Question: I'm trying to create the following layout:

But I am struggling to force the height of the 3 images on the right to not expand past the height of the left image. This is what I have currently;
'''
<div class="container-fluid">
<div class="row">
<div class="col-md-6">
<div class="card">
<img class="card-img img-fluid" src="https://images.unsplash.com/photo-1528463104570-9b313927fbca?ixlib=rb-0.3.5&q=85&fm=jpg&crop=entropy&cs=srgb&ixid=eyJhcHBfaWQiOjE0NTg5fQ&s=b2815b93860831943ffdb596ed4b8668"/>
</div>
</div>
<div class="col-md-6">
<div class="row">
<div class="col">
<div class="card">
<img class="card-img img-fluid" src="https://images.unsplash.com/photo-1468898203265-d5b5601865c7?ixlib=rb-0.3.5&q=85&fm=jpg&crop=entropy&cs=srgb&ixid=eyJhcHBfaWQiOjE0NTg5fQ&s=a02d4618cdbf5cf692c5dba45c3ac028"/>
</div>
</div>
</div>
<div class="row">
<div class="col">
<div class="card">
<img class="card-img img-fluid" src="https://images.unsplash.com/photo-1476483547798-bf769a2cbba5?ixlib=rb-0.3.5&q=85&fm=jpg&crop=entropy&cs=srgb&ixid=eyJhcHBfaWQiOjE0NTg5fQ&s=bc78be3e84a52b29ec28309d5de33c25"/>
</div>
</div>
</div>
<div class="row">
<div class="col">
<div class="card">
<img class="img-fluid" src="https://images.unsplash.com/photo-1513804191723-238c2f3c66f9?ixlib=rb-0.3.5&q=85&fm=jpg&crop=entropy&cs=srgb&ixid=eyJhcHBfaWQiOjE0NTg5fQ&s=a58c1bc2427d9e45c5d8d7bc69e54aa0"/>
</div>
</div>
</div>
</div>
</div>
</div>
'''
<URL>
I am using Bootstrap because it handles the image responsiveness for me (such as stacking the images in a single column when the viewport is small) but maybe it is not the way to go here?
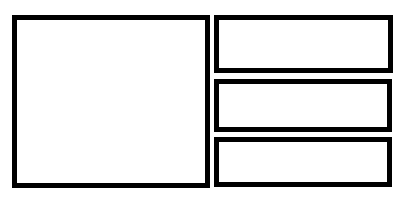
Answer: Not too sure that this is the best solution, as I think you will lose the responsive functionality and you'll need to edit your images, however I hope it could help:
'''
.bigger {
height: 300px !important;
}
.smaller {
height: 99px !important;
margin-bottom: 2px;
}
'''
'''
<link rel="stylesheet" href="https://stackpath.bootstrapcdn.com/bootstrap/4.1.2/css/bootstrap.min.css" integrity="sha384-Smlep5jCw/wG7hdkwQ/Z5nLIefveQRIY9nfy6xoR1uRYBtpZgI6339F5dgvm/e9B" crossorigin="anonymous">
<div class="container-fluid">
<div class="row main">
<div class="col-sm-6"> <img class="card-img img-fluid bigger" src="https://images.unsplash.com/photo-1528463104570-9b313927fbca?ixlib=rb-0.3.5&q=85&fm=jpg&crop=entropy&cs=srgb&ixid=eyJhcHBfaWQiOjE0NTg5fQ&s=b2815b93860831943ffdb596ed4b8668"/> </div>
<div class="col-sm-6">
<div class="col-sm-12"> <img class="card-img img-fluid smaller" src="https://images.unsplash.com/photo-1468898203265-d5b5601865c7?ixlib=rb-0.3.5&q=85&fm=jpg&crop=entropy&cs=srgb&ixid=eyJhcHBfaWQiOjE0NTg5fQ&s=a02d4618cdbf5cf692c5dba45c3ac028"/> </div>
<div class="col-sm-12"> <img class="card-img img-fluid smaller" src="https://images.unsplash.com/photo-1476483547798-bf769a2cbba5?ixlib=rb-0.3.5&q=85&fm=jpg&crop=entropy&cs=srgb&ixid=eyJhcHBfaWQiOjE0NTg5fQ&s=bc78be3e84a52b29ec28309d5de33c25"/> </div>
<div class="col-sm-12"> <img class="card-img img-fluid smaller" src="https://images.unsplash.com/photo-1513804191723-238c2f3c66f9?ixlib=rb-0.3.5&q=85&fm=jpg&crop=entropy&cs=srgb&ixid=eyJhcHBfaWQiOjE0NTg5fQ&s=a58c1bc2427d9e45c5d8d7bc69e54aa0"/> </div>
</div>
</div>
</div>
'''